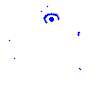
Particle: pion